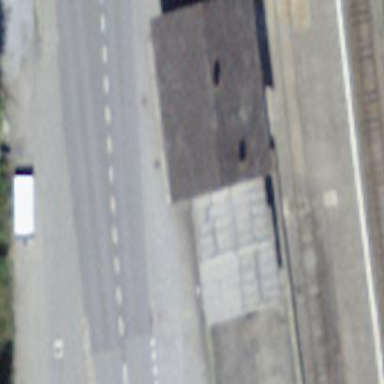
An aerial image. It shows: Train station building.